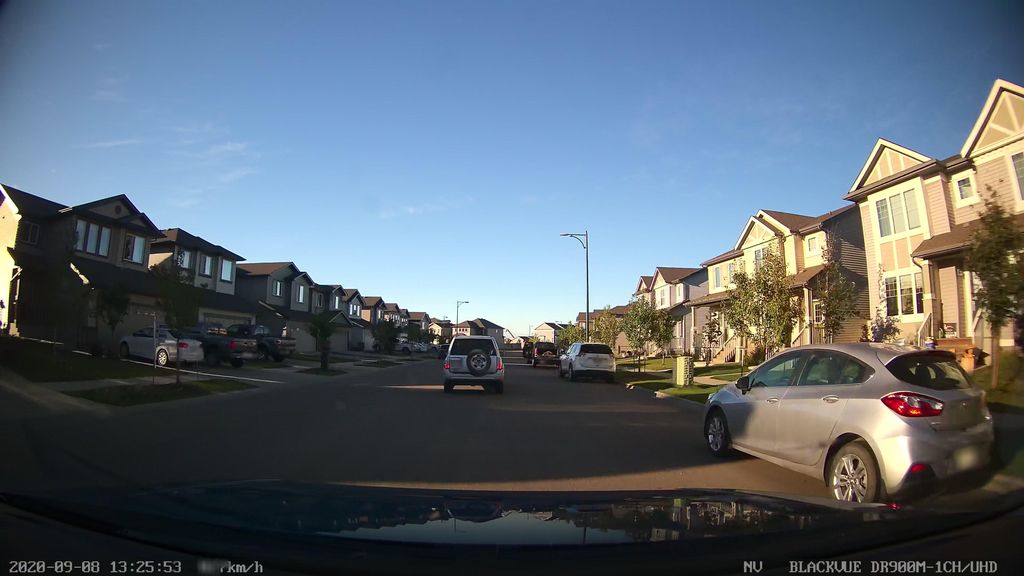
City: edmonton